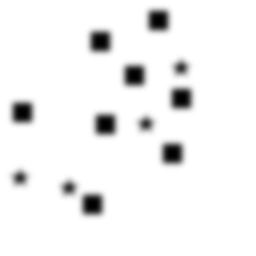
Squares: 8
Triangles: 0
Stars: 4
Total shapes: 12